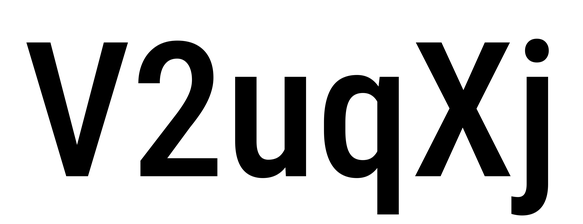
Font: Roboto_Condensed_Medium